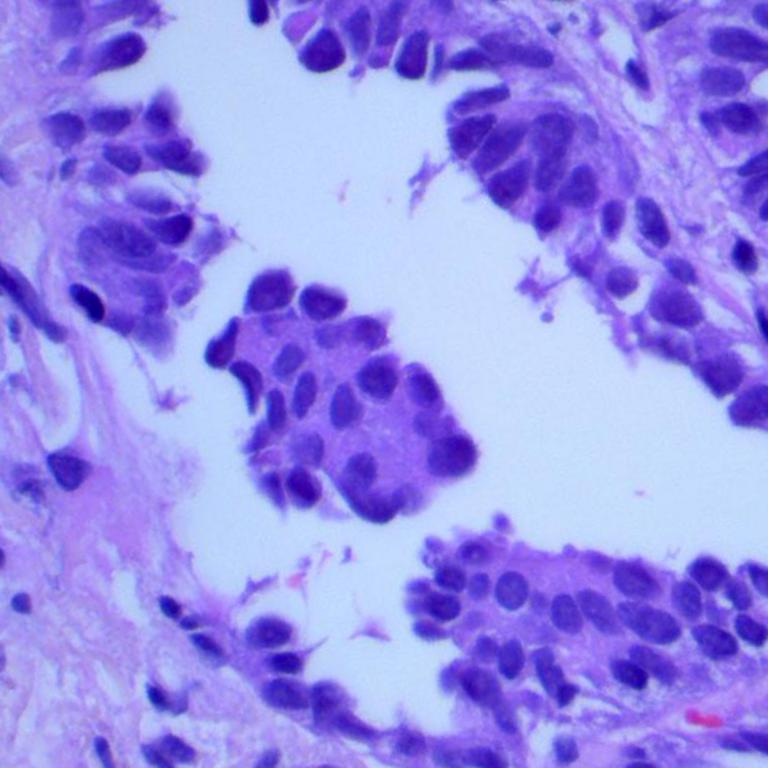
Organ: lung
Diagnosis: adenocarcinomas